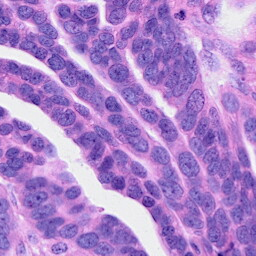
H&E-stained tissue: Ovarian